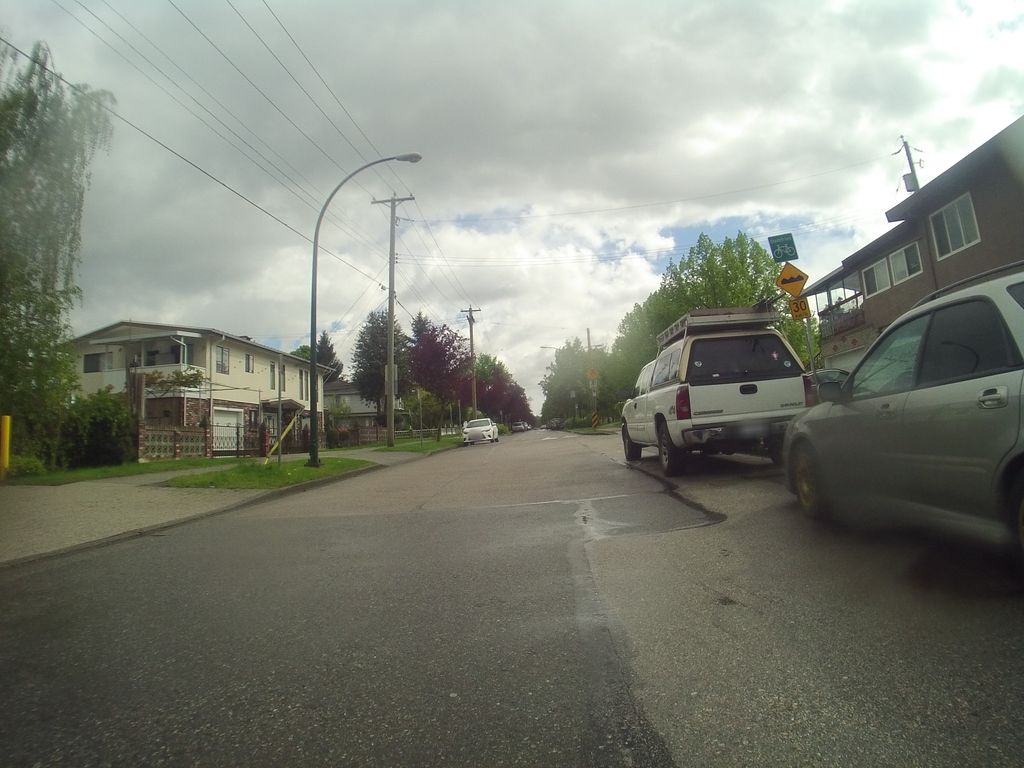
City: vancouver